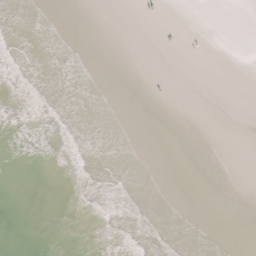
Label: beach